Question: I cannot get my data plotted properly with R. I got measurements from a football field and I did not fill measurements for each grid.
Here is my dataset contour_map_R.csv at <URL>
It looks like this using image function to plot it.

Any one can provide an example to create a filled contour plot?
Thanks a lot!
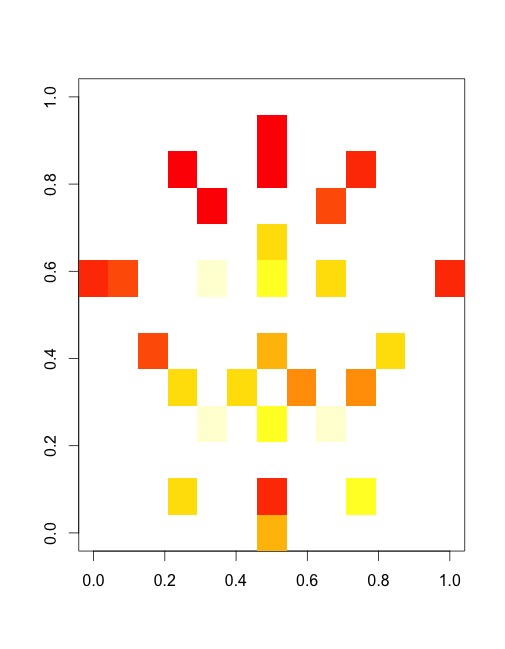
Answer: As stated in the comments you need to have complete data before you can calculate contours. Therefore you have to interpolate or replace your missing values in some way that makes sense in your case. I've provided a couple of options below, but you'd need to come up with rationale for using one method over another, and whether a more sophisticated geostatistical approach might be warranted. Furthermore you could interpolate to a finer grid than you currently have as well to produce a smoother result (at the expense of potentially making up data).
'''
d <- read.csv("contour_map_R.csv")
library(raster)
r <- raster(as.matrix(d))
contour(r)
v <- getValues(r)
xy <- xyFromCell(r, 1:ncell(r))
## Interpolate using a thin-plate spline:
library(fields)
tps <- Tps(xy, v)
tp <- interpolate(r, tps)
plot(tp)
contour(tp, add=T)
'''

'''
## Alternatively, interpolate using nearest idw():
library(gstat)
dxy <- data.frame(x=xy[,1], y=xy[,2], v)
dxy <- dxy[complete.cases(dxy),]
id <- gstat(formula = v~1, locations = ~x+y, data=dxy)
ip <- interpolate(r, id)
plot(ip)
contour(ip, nlevels=5, add=T)
'''

If that's what you were looking for you can get filled contours by using the 'filledContour()' function on the interpolated rasters ('tp' or 'ip').